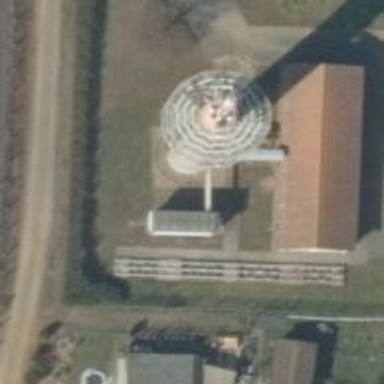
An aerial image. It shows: Communication tower.